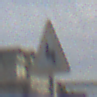
Verkehrszeichen: DoppelkurveZunaechstLinks
Umgebung: Outdoor, Suburban
Tageszeit: MorningAfternoon
Wetter: PartlyCloudy
Licht: Natural
Jahreszeit: NotSpecified
Kontrast: HighContrast